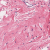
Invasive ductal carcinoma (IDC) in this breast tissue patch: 0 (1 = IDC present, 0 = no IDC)